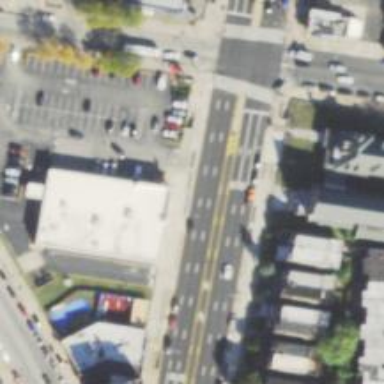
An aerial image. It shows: Unmarked crossing on the road.